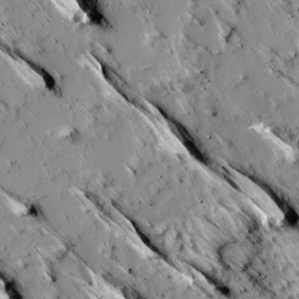
Label: non_frost